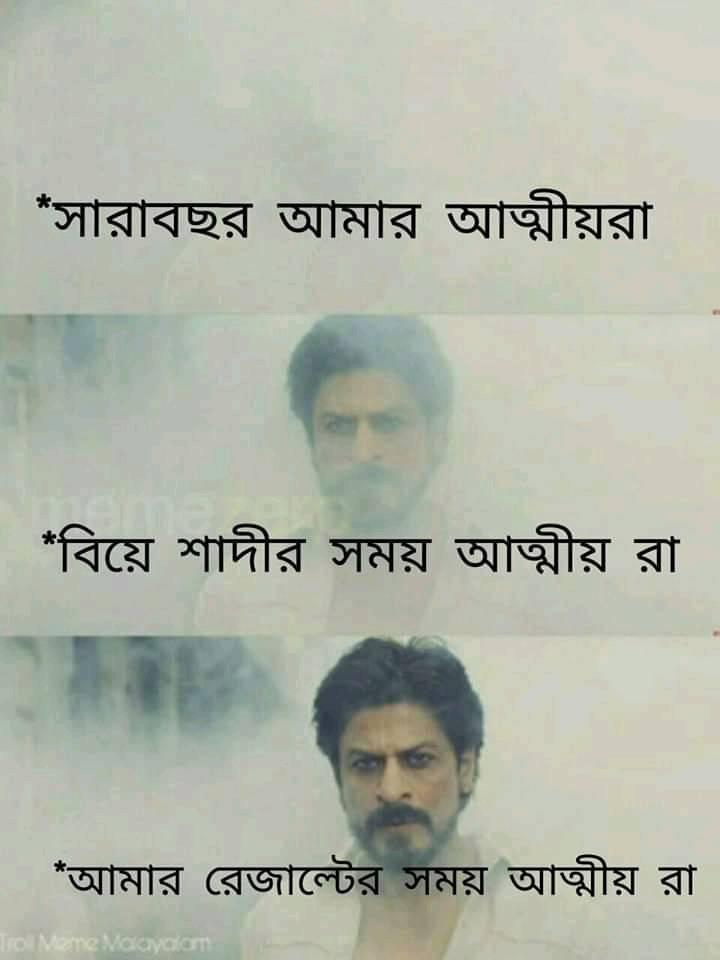
Caption: *সারাবছর আমার আত্নীয়রা    *বিয়ে শাদীর সময় আত্নীয় রা     *আমার রেজাল্টের সময় আত্নীয়  রা
Label: non-hate